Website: crate-barrel
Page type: cart
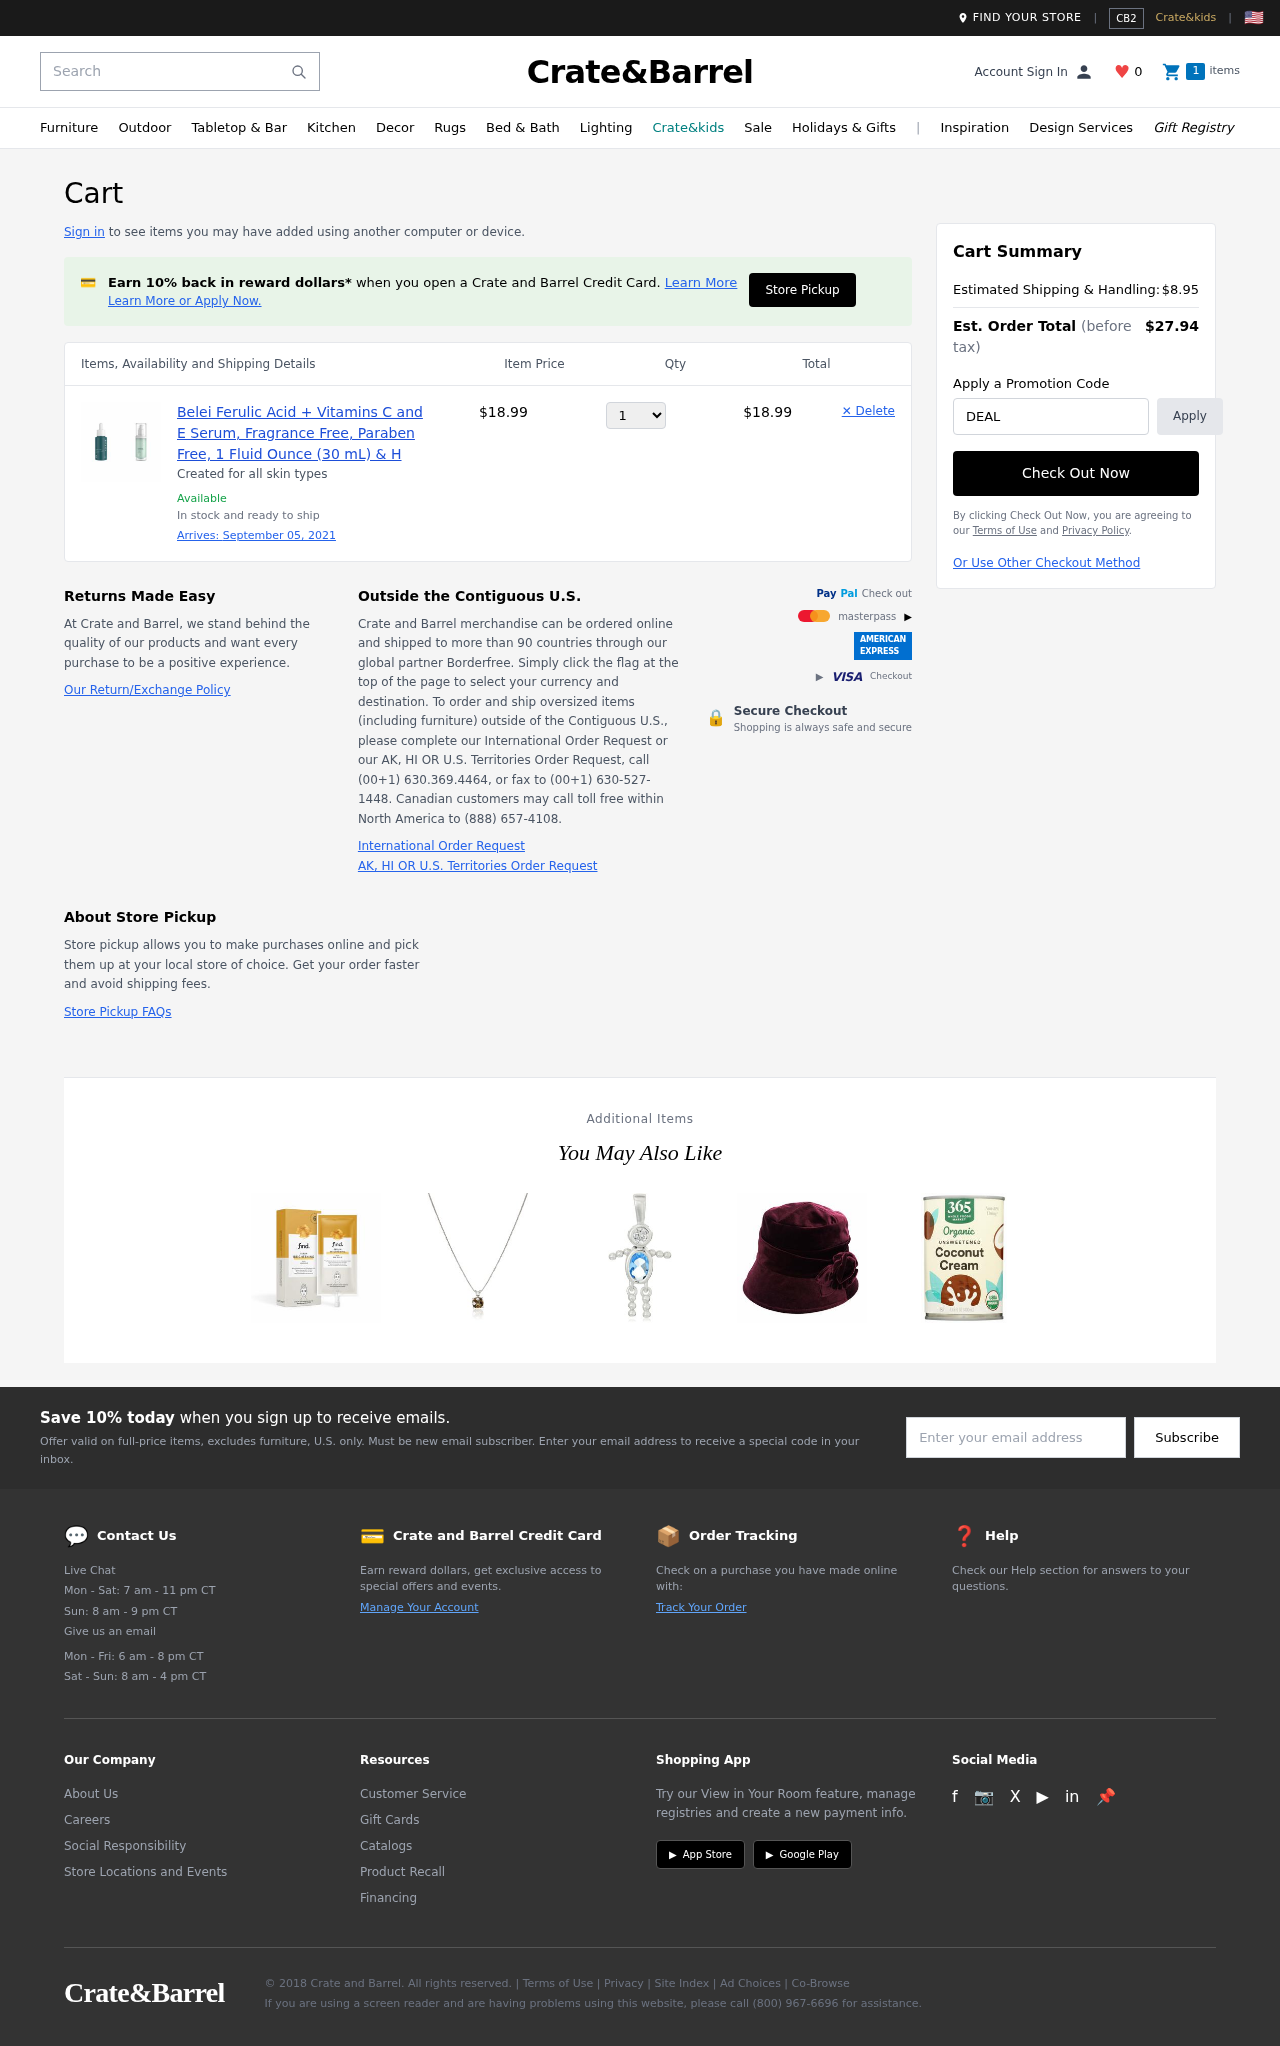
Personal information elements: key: PII_PROMO_CODE
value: DEAL5199
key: PII_EMAIL
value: allisonvaldez@gmail.com
Product elements: key: PRODUCT1_DESC
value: Created for all skin types
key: PRODUCT1_NAME
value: Belei Ferulic Acid + Vitamins C and E Serum, Fragrance Free, Paraben Free, 1 Fluid Ounce (30 mL) & H
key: PRODUCT1_PRICE
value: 18.99
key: PRODUCT1_QUANTITY
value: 1
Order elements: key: ORDER_DELIVERY_DATE
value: September 05, 2021
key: ORDER_SUBTOTAL
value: $18.99
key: ORDER_SHIPPING_COST
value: $8.95
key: ORDER_TOTAL
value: $27.94